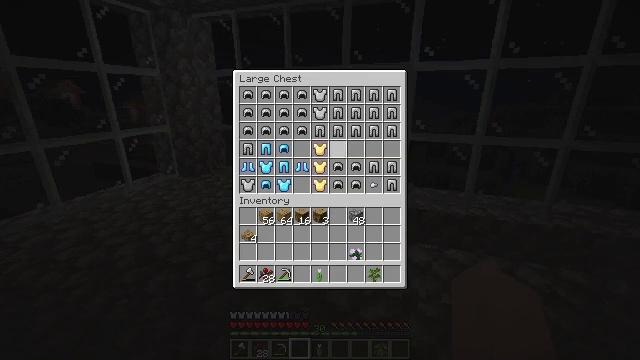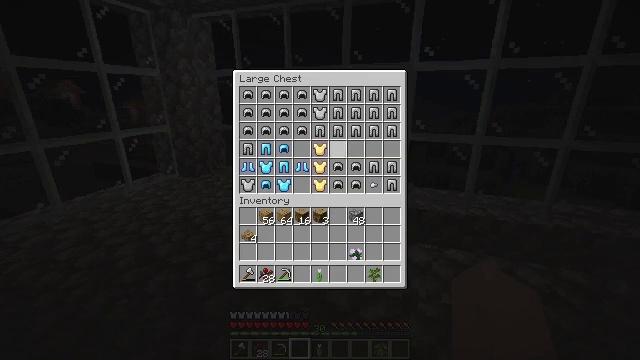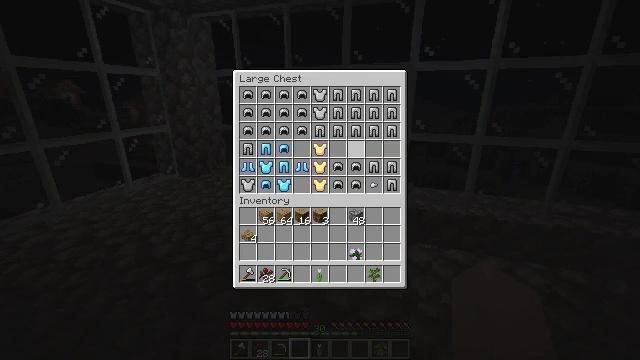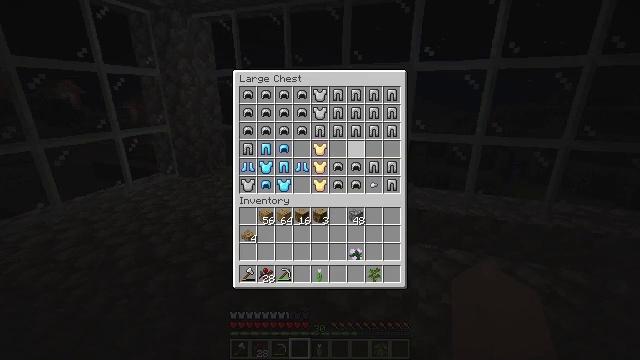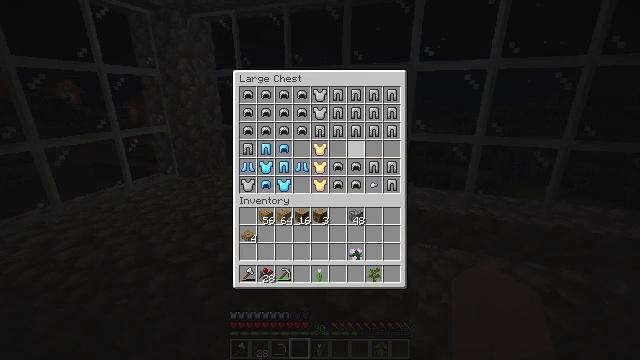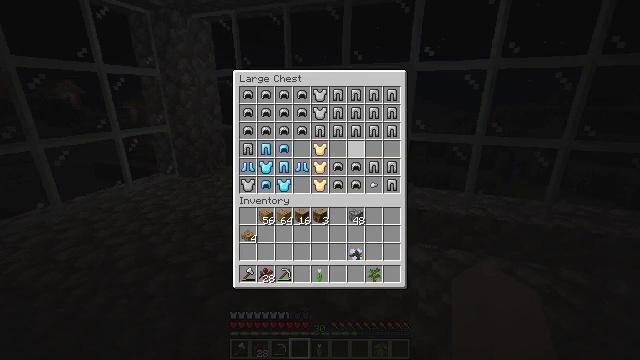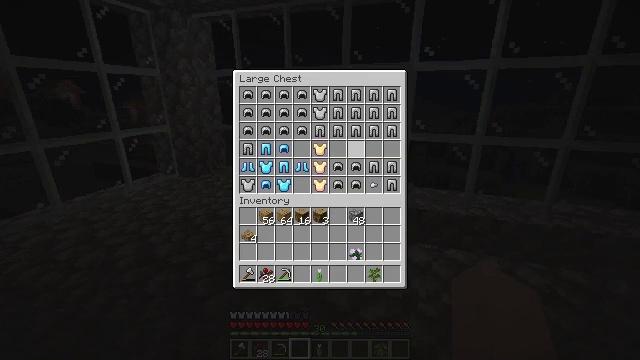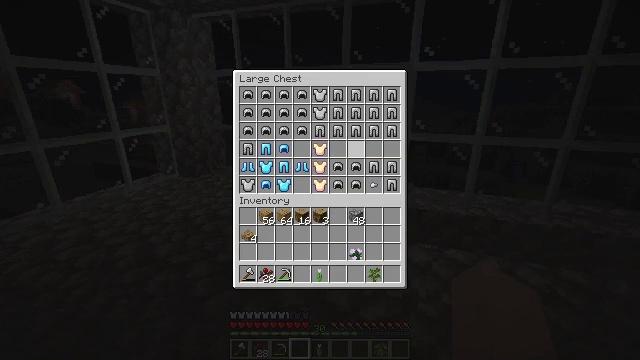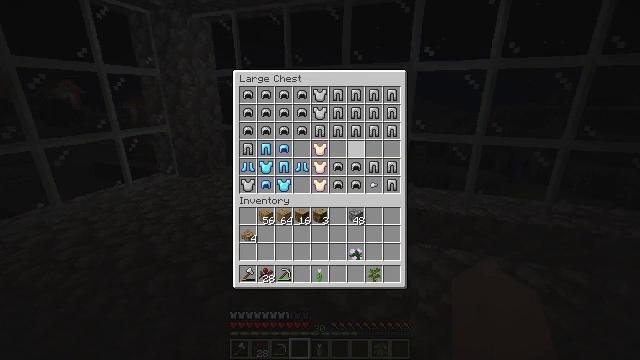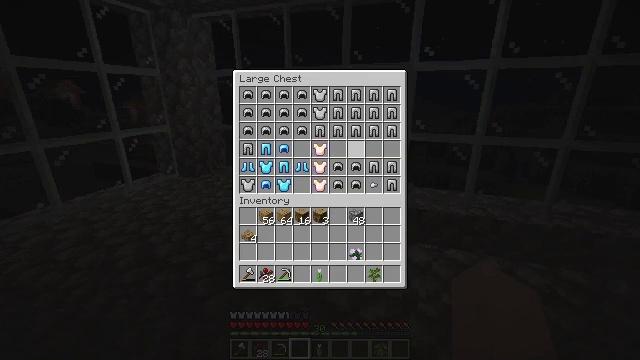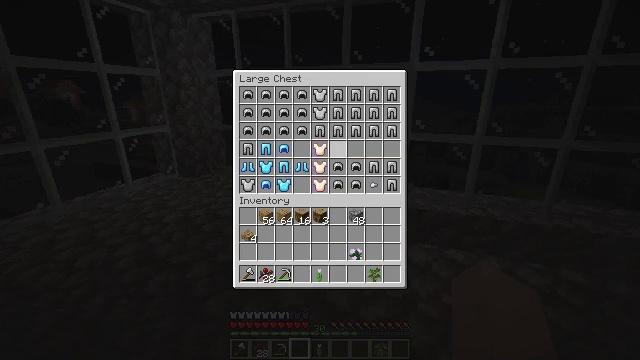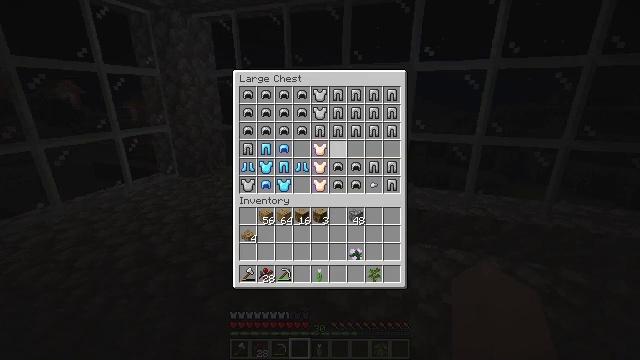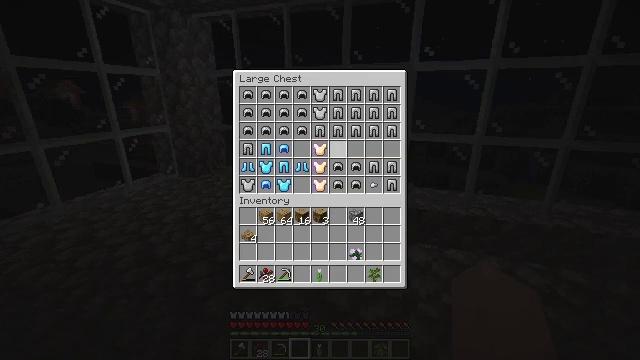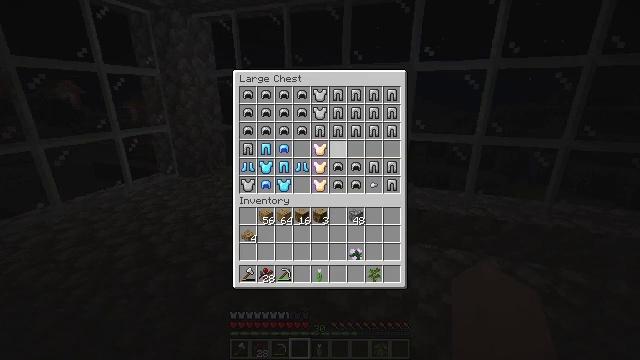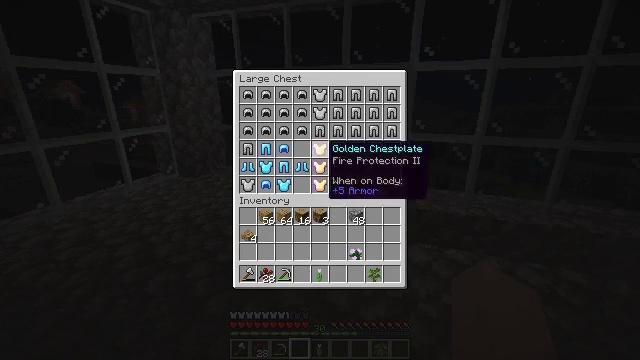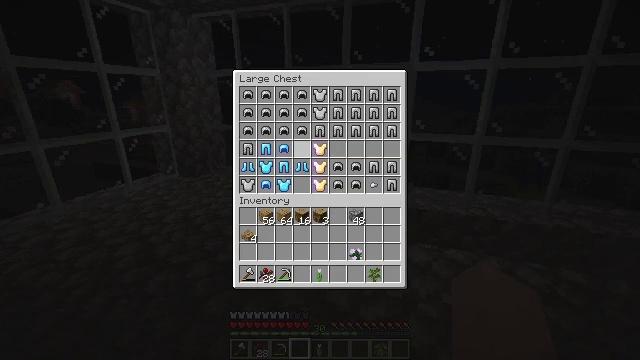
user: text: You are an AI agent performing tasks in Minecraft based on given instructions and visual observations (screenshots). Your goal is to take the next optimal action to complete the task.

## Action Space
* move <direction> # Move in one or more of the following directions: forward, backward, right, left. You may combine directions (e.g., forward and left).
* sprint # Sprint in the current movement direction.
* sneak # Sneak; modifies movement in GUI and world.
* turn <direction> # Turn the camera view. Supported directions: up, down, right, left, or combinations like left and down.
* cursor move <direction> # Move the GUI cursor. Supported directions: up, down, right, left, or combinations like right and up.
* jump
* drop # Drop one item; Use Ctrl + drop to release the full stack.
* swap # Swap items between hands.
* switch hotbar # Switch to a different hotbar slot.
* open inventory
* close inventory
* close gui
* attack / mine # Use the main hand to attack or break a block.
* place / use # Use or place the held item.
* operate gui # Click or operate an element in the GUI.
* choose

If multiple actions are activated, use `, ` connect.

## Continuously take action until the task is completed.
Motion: motion action
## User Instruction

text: Make a barrel from materials in the crafting table.
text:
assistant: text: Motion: no_op
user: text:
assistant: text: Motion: cursor move right
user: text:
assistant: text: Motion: no_op
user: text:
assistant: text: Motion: no_op
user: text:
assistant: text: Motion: no_op
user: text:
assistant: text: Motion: no_op
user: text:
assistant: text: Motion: no_op
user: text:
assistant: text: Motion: no_op
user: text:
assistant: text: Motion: no_op
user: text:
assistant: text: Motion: cursor move left
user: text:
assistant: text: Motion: no_op
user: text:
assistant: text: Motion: no_op
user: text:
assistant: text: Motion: no_op
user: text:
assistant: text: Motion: cursor move left
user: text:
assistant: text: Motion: cursor move left
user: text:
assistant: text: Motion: no_op
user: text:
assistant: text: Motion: no_op
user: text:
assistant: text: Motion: no_op
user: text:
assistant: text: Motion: no_op
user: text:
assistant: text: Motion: no_op
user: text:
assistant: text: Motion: no_op
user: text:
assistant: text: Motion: no_op
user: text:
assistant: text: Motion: no_op
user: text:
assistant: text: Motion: no_op
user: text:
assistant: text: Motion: no_op
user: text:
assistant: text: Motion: no_op
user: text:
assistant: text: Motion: no_op
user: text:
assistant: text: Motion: no_op
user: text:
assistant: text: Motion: no_op
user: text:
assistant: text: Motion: no_op